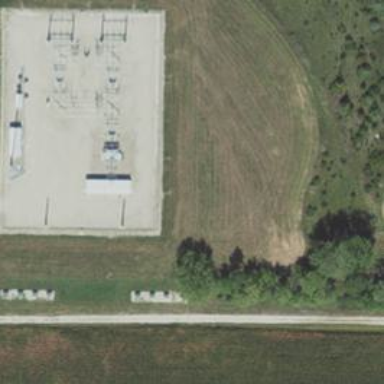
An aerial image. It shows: Generation substation.